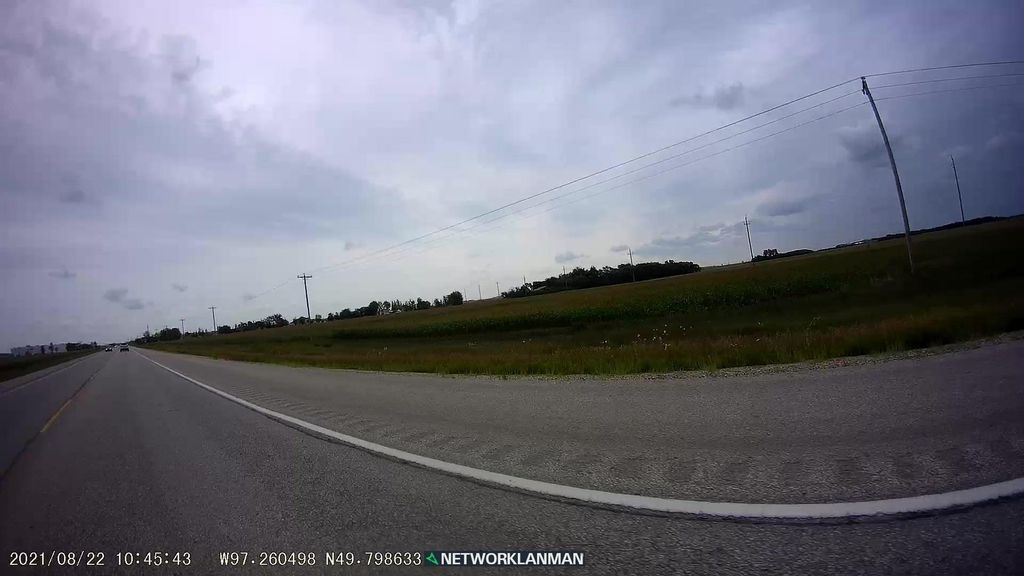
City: winnipeg